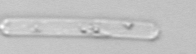
Label: Cerataulina_pelagica